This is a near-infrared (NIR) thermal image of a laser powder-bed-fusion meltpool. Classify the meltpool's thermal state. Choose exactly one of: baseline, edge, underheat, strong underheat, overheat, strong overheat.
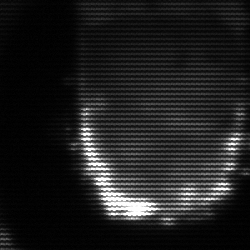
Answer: baseline